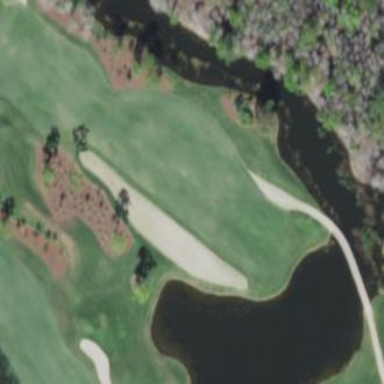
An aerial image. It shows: Sandy area is golf bunker.